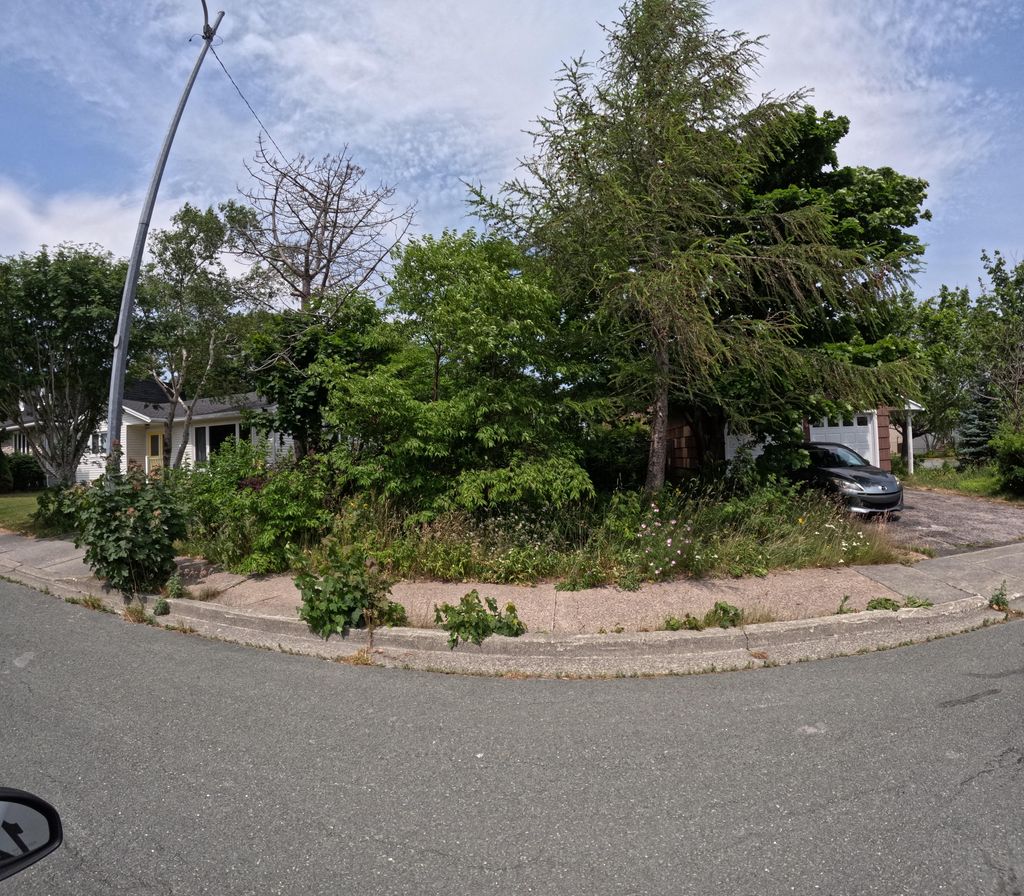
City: st_johns